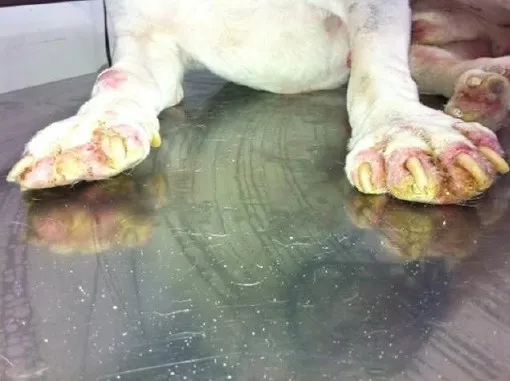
A gross photograph of the examined dog, Bull Terrier, prior to the treatment. The "flat feet" appearance and the loss of the digit in the right thoracic limb are clearly evident.
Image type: medical_photograph (other_medical_photograph)